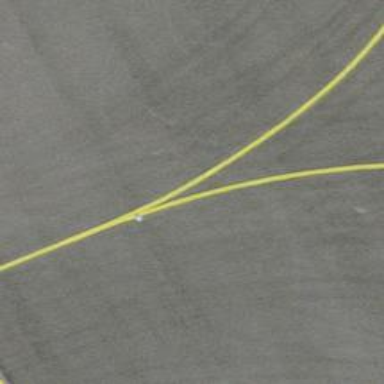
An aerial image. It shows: Image of taxiway at airport.